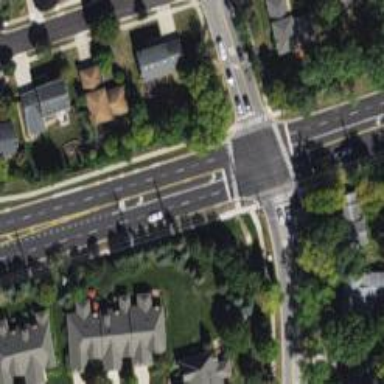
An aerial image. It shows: Crossing on the road.